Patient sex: M
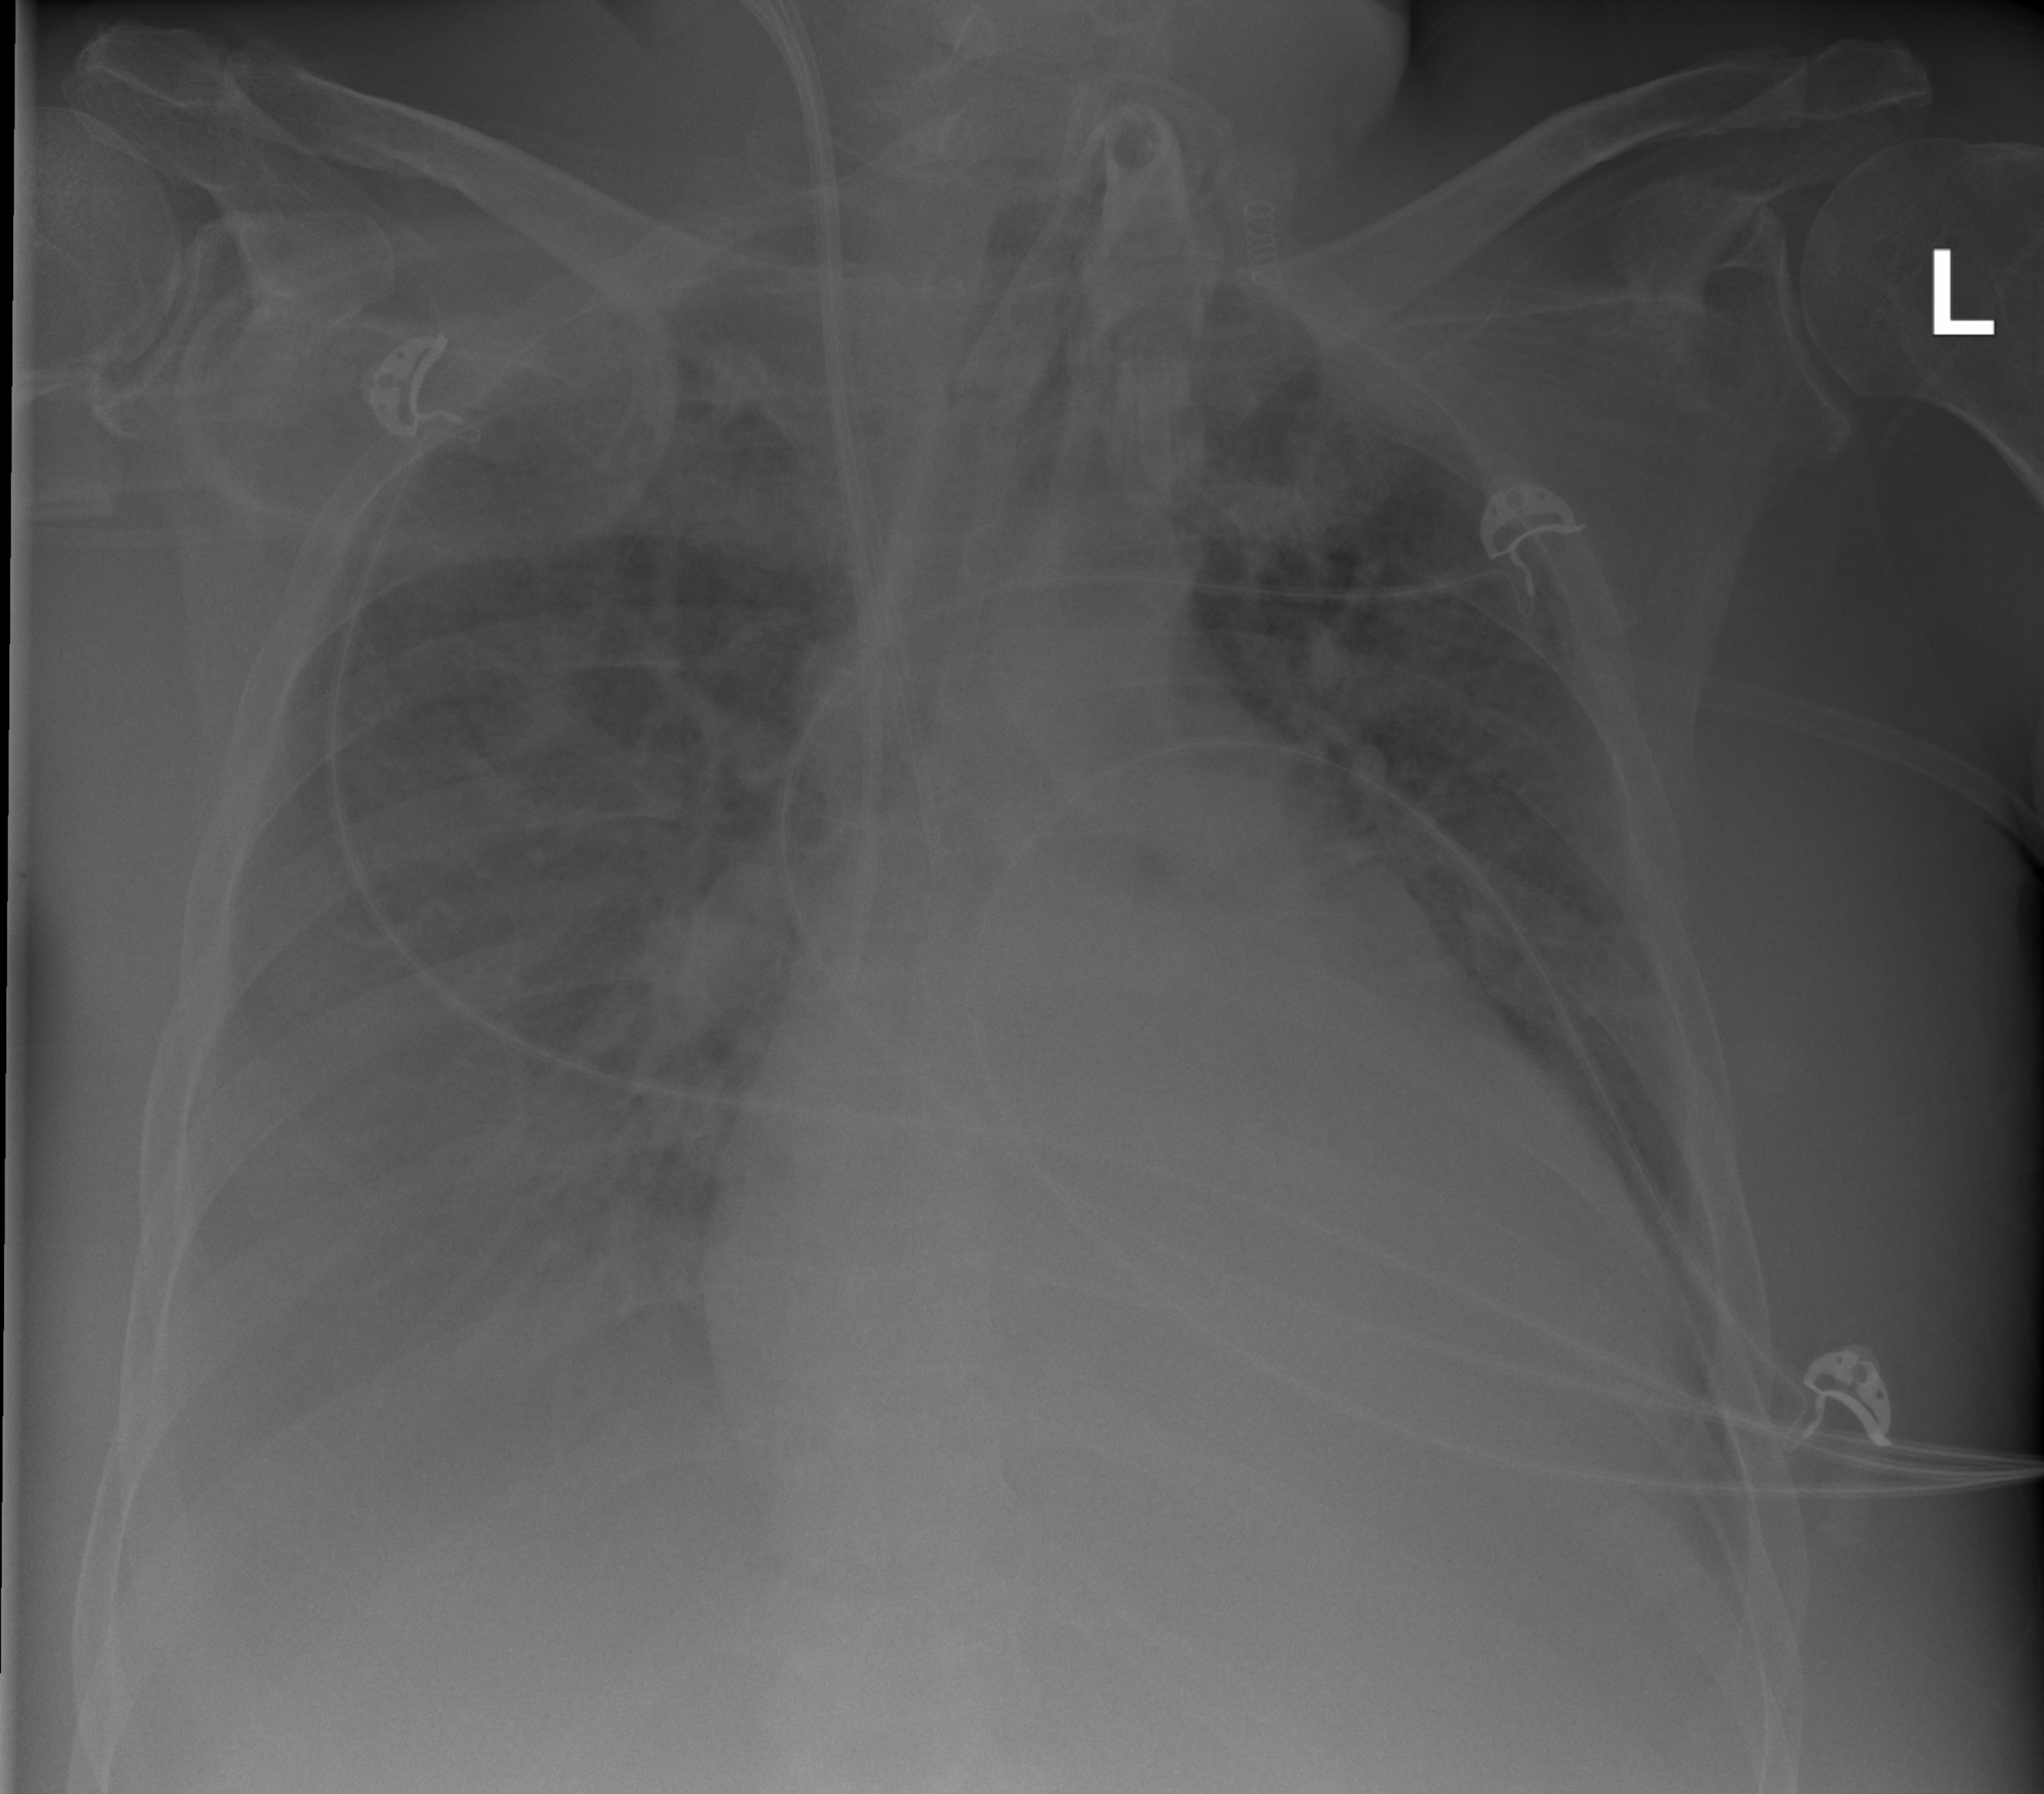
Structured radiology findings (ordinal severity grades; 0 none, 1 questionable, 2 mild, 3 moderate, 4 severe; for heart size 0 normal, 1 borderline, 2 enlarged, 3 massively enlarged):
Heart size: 3
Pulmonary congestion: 3
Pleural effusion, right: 3
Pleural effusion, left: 2
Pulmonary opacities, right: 2
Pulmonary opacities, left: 2
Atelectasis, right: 2
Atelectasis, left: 2